Field crop: maize
Growth stage: 2
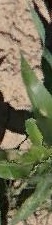
Species: maize